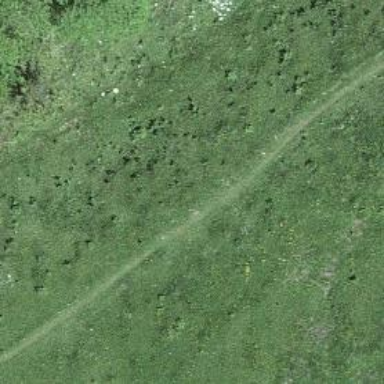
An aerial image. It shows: Path covered in grass.